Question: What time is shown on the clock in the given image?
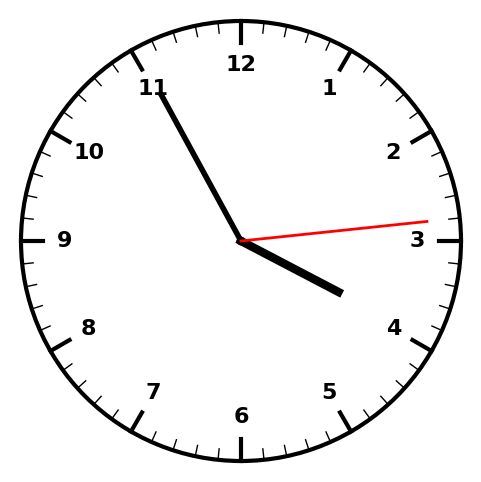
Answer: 03:55:14